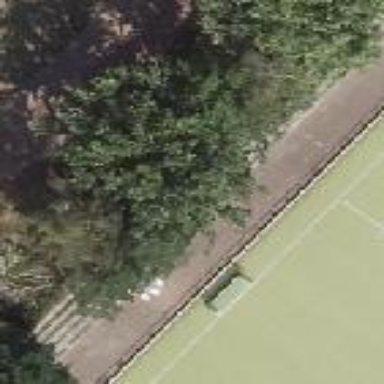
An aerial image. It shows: Bleachers on leisure land.